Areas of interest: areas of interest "China Post (New City Post Office Branch)"
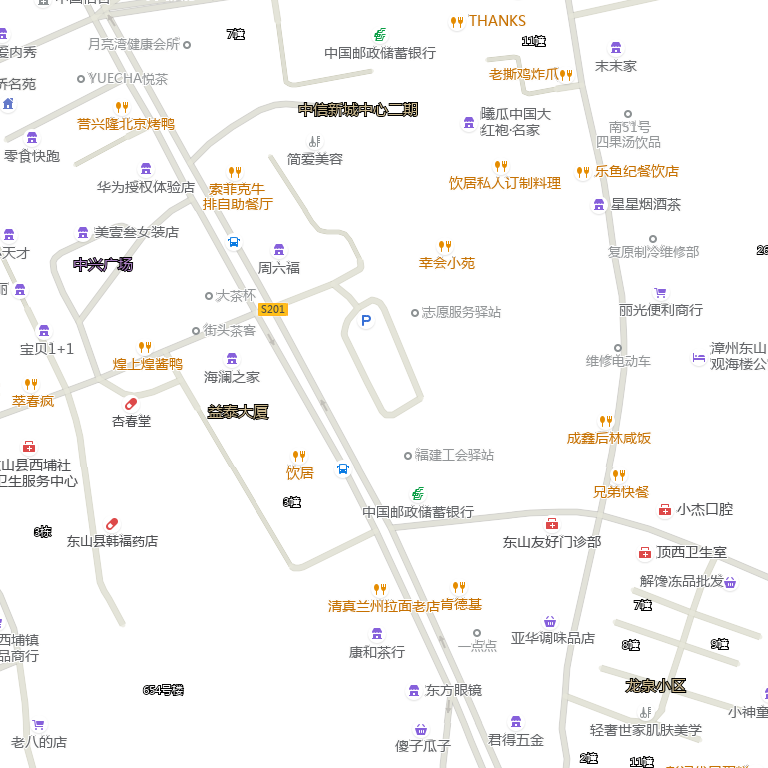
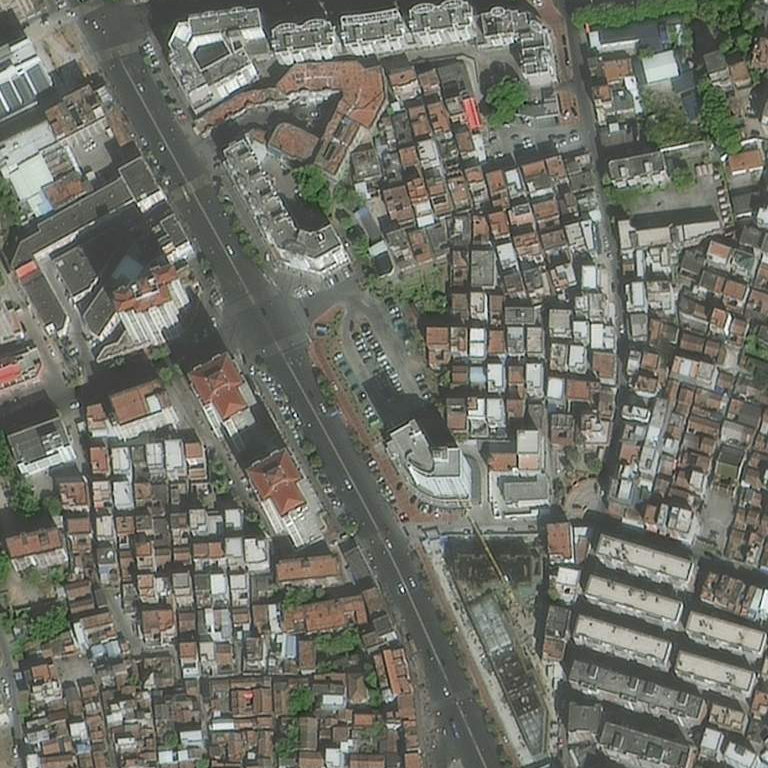